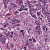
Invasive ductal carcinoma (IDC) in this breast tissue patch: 1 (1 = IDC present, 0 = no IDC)